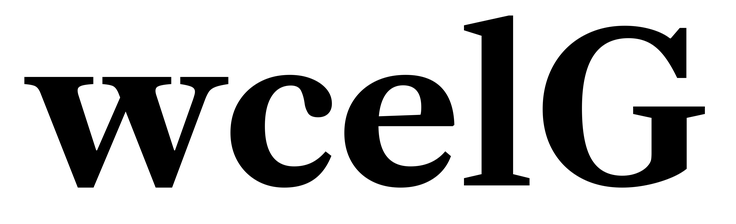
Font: LibreCaslonText_Bold